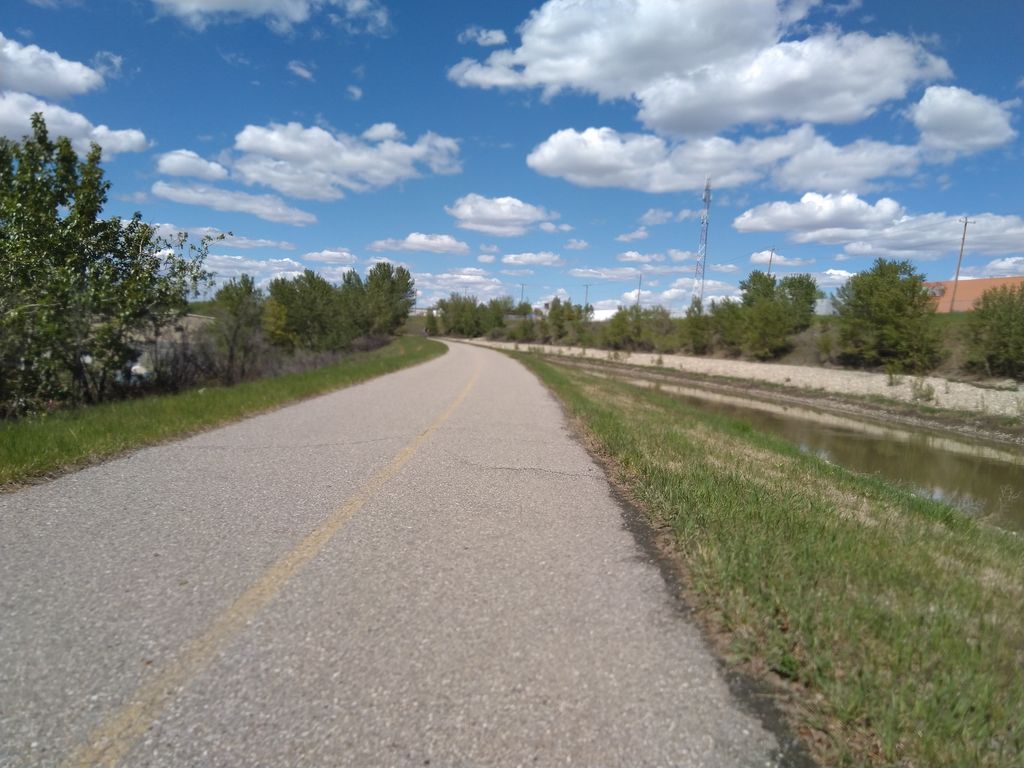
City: calgary